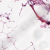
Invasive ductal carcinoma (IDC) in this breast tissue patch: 0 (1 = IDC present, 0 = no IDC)